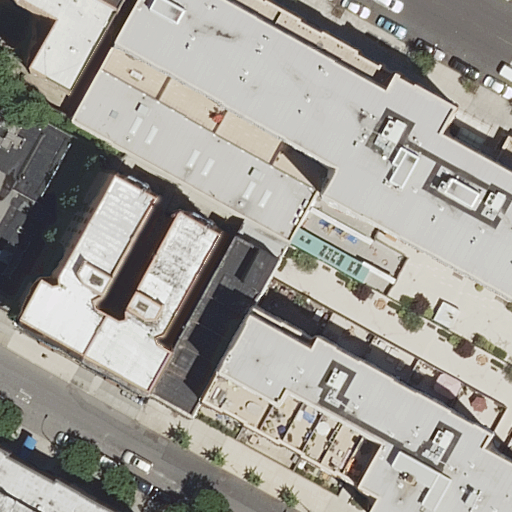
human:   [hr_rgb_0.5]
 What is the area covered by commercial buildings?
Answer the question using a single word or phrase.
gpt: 0m2

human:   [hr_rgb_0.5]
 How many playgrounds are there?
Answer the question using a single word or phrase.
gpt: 1

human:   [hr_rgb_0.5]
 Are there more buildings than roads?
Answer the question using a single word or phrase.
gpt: yes

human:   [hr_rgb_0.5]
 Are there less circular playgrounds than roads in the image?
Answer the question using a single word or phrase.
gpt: yes

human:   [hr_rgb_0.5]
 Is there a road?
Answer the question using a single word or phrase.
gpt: yes

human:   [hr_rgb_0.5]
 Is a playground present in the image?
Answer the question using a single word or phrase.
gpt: yes

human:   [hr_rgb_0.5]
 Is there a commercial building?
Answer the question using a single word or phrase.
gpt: no

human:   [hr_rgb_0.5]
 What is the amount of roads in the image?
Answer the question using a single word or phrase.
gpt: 2

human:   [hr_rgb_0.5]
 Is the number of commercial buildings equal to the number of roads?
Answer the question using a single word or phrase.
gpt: no

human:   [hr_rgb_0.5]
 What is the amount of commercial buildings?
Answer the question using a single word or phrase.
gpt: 0

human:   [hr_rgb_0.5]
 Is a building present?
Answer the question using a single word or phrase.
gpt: yes

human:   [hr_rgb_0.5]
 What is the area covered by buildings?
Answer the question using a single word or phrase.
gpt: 4496m2

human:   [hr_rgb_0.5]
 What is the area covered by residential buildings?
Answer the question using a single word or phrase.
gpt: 4496m2

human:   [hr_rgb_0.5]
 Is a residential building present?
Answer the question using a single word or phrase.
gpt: yes

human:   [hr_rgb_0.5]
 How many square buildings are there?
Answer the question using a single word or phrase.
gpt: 0

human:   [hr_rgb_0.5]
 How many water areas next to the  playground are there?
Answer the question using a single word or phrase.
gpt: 0

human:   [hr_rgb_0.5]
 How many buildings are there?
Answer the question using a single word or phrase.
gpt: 7

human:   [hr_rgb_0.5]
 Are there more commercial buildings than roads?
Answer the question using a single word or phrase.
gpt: no

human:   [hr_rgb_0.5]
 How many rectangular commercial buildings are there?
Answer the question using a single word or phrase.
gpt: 0

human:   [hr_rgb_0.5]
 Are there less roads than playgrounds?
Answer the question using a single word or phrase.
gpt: no

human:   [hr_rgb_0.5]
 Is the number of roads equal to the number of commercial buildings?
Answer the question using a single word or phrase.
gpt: no

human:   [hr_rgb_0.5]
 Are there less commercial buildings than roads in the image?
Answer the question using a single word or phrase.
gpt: yes

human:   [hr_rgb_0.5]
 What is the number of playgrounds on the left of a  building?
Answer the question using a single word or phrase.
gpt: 1

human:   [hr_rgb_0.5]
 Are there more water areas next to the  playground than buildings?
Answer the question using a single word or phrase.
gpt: no

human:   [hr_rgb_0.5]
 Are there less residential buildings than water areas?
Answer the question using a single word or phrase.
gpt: no

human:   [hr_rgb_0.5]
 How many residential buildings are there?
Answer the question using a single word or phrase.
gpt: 7

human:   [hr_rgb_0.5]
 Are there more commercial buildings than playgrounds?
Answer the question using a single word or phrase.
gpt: no

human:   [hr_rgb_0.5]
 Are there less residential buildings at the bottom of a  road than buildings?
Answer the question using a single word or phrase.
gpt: yes

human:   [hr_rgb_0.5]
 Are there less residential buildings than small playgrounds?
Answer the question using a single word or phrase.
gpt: no

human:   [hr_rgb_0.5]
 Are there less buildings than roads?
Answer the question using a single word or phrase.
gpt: no

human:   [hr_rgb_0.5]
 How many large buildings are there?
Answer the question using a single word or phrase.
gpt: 3

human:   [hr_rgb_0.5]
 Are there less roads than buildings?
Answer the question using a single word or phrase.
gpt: yes

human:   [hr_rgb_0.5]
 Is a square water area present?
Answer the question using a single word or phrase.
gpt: no

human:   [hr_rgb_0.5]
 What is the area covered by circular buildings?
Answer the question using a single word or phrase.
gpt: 0m2

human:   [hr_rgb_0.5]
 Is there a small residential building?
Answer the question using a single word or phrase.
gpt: yes

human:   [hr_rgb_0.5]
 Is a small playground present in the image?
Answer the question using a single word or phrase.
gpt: yes

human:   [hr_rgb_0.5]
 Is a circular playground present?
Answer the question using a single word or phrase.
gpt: no

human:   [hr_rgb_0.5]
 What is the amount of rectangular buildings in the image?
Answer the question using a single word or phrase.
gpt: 2

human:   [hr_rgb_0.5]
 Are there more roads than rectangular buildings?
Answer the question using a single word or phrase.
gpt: no

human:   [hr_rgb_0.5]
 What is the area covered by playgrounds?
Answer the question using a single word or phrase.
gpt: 83m2

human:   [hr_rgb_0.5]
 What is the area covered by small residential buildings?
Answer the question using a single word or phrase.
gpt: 39m2

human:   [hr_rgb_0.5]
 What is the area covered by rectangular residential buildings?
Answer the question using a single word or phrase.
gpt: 912m2

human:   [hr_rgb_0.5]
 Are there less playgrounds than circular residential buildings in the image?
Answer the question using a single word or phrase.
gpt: no

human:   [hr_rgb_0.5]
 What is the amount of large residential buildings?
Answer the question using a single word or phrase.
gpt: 3

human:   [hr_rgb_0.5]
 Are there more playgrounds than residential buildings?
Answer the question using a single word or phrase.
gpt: no

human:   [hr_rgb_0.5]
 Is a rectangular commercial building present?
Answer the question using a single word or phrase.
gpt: no

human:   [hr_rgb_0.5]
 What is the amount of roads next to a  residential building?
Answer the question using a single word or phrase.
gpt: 2

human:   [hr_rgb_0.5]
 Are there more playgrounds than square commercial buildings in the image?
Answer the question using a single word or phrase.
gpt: yes

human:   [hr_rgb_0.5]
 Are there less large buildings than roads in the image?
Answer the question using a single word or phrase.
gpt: no

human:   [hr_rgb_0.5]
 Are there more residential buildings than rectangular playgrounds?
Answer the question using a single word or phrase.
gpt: yes

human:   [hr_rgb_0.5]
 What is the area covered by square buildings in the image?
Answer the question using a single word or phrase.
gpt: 0m2

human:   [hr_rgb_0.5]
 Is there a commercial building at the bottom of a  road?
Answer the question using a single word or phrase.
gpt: no

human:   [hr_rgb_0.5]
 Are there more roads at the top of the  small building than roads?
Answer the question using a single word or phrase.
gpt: no

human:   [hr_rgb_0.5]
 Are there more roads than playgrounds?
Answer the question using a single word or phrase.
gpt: yes

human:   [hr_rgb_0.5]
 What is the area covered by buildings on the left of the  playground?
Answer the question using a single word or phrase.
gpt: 0m2

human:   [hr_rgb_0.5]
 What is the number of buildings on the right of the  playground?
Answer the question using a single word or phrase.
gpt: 6

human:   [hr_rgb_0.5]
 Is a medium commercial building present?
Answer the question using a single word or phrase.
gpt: no

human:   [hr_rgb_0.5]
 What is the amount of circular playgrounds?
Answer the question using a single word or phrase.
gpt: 0

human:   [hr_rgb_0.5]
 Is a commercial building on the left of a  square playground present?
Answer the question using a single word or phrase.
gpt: no

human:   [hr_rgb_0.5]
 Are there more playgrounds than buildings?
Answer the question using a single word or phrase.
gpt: no

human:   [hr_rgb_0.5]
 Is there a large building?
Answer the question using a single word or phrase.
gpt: yes

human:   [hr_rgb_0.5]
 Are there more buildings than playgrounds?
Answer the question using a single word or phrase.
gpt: yes

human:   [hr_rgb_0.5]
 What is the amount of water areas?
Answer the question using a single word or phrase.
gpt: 0

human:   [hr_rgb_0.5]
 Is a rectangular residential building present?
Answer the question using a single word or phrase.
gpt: yes